Question: I need my app to request the offline_access permission (detailed <URL>, but as ever I'm baffled by the Facebook documentations.
It says I need a comma separated list of my permission demands, like ''publish_stream,offline_access'' etc

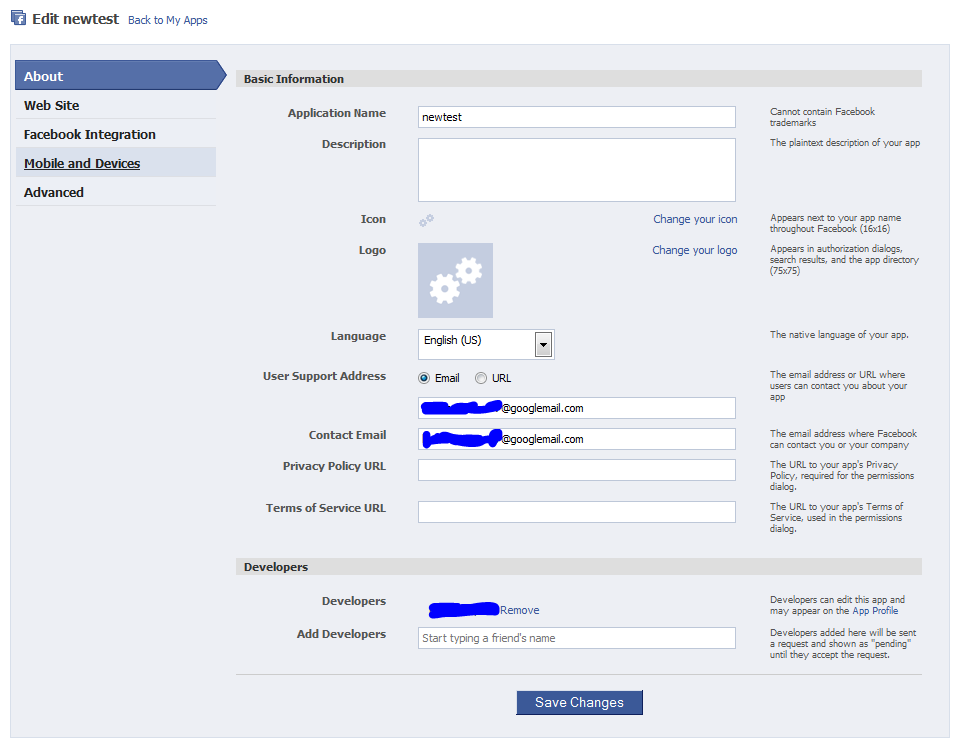
Answer: It's used with the API, as follows
'''
$facebook = new Facebook(array(
'appId' => FACEBOOK_APP_ID,
'secret' => FACEBOOK_SECRET,
'cookie' => false,
));
$facebook_login_url = $facebook->getLoginUrl(array(
'next' => '',
'cancel_url' => '',
'req_perms' => 'email,publish_stream,status_update'
));
'''
Where '$facebook_login_url' is the URL tha the user needs to follow to grant you access.
Does that help?